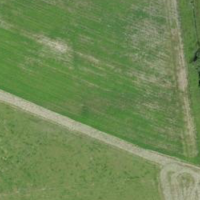
EUNIS habitat code: 52
Species observed at this site:
Pseudochorthippus parallelus
Roeseliana roeselii
Chorthippus biguttulus
Chorthippus albomarginatus